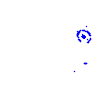
Particle: pion